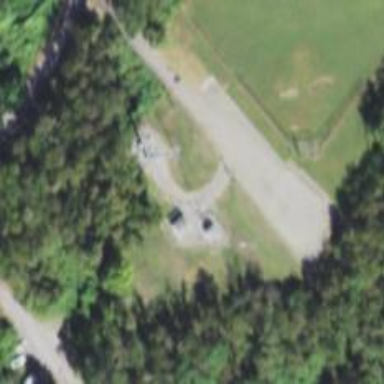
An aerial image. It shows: Service building with communication mast.